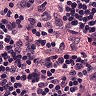
Metastatic tissue present: no